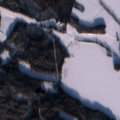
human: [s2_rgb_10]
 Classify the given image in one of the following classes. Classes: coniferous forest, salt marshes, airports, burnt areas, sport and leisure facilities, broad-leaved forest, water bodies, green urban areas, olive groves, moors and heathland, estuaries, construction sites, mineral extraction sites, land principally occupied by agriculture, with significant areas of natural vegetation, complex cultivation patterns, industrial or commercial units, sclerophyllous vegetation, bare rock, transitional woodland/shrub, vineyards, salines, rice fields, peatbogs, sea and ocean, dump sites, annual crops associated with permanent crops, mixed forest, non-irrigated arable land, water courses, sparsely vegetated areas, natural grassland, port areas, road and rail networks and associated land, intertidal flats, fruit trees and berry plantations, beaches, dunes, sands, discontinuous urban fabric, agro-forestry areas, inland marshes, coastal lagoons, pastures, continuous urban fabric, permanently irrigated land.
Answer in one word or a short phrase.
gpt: land principally occupied by agriculture, with significant areas of natural vegetation, coniferous forest, mixed forest, water bodies